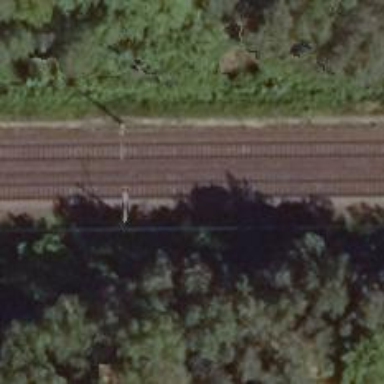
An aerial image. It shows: Railway milestone with catenary mast.